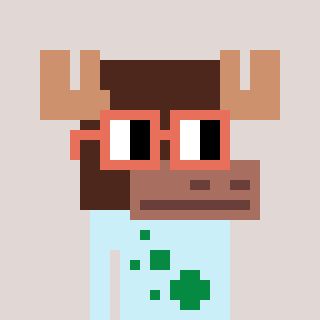
a pixel art character with square orange glasses, a moose-shaped head and a cold-colored body on a warm background